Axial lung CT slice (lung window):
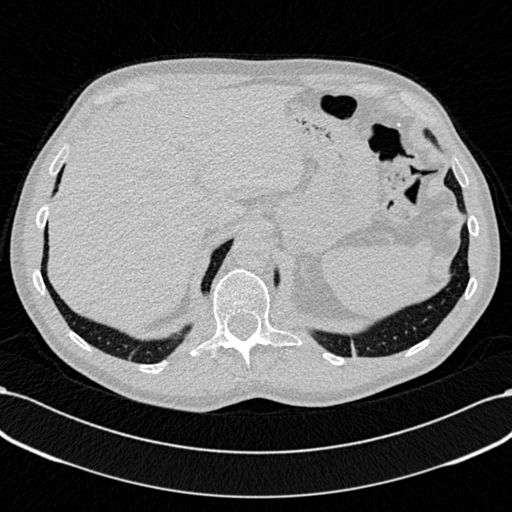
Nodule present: no